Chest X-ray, PA view. Patient: 62 years old, sex M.
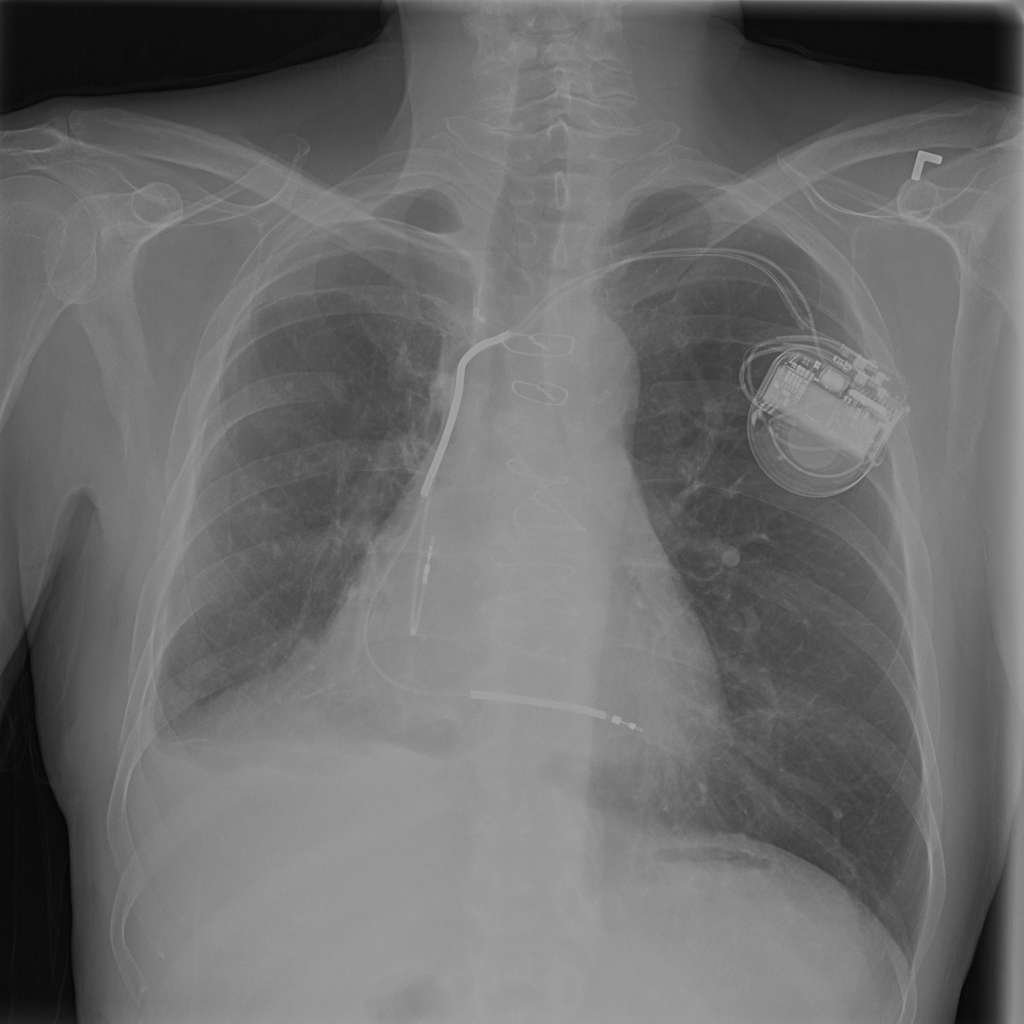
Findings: Pneumothorax